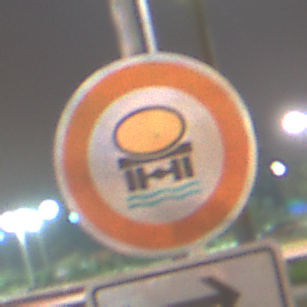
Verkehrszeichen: VerbotFahrzeugeWassergefaehrdenderLadung
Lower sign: RichtungsangabeDurchPfeile5
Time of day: Night
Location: Outdoor (Urban)
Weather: PartlyCloudy
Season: NotSpecified
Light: Artificial